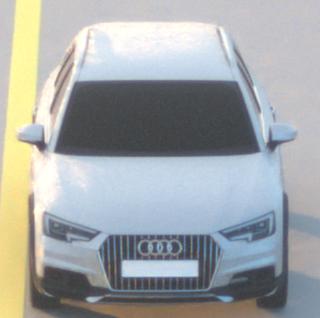
Make: Audi
Model: A4 Allroad 45 TFSI
Detailed model: A4 (B9) allroad
Model produced from: 2019/02
Model produced until: 2019/05
Doors: 5
Color: white
Road condition: dry road
Daytime: sunrise or sunset
Contrast: low contrast